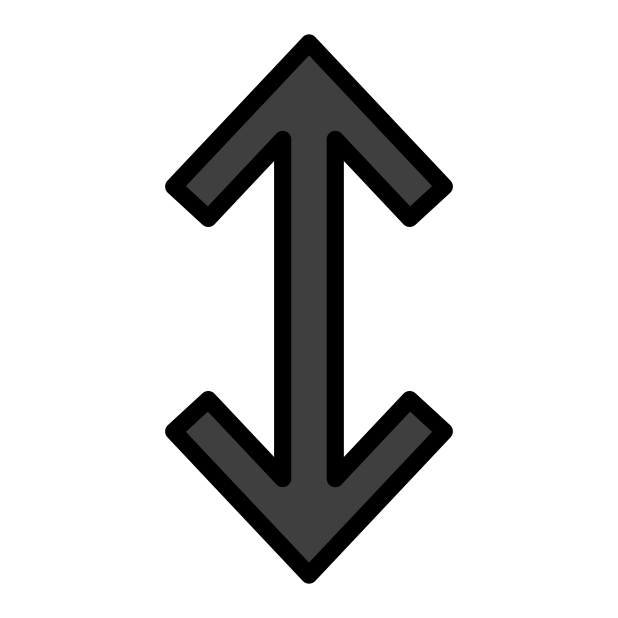
up-down arrow